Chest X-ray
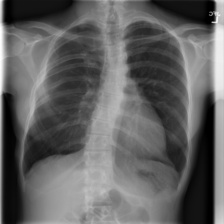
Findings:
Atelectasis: negative
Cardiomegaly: negative
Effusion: negative
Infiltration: negative
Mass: negative
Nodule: negative
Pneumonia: negative
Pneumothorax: negative
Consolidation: negative
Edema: negative
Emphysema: negative
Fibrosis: negative
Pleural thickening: negative
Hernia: negative